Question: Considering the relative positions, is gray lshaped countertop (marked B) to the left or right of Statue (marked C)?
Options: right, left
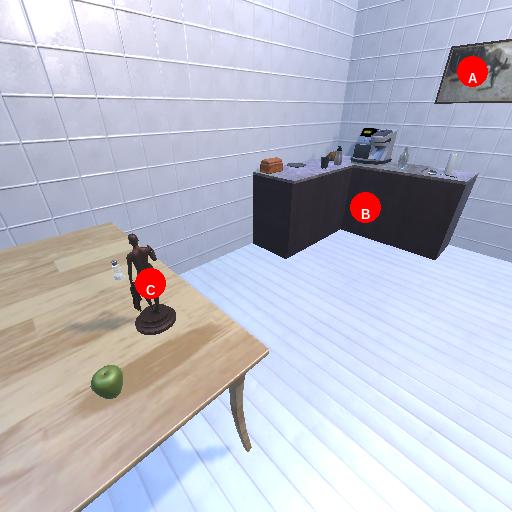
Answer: right